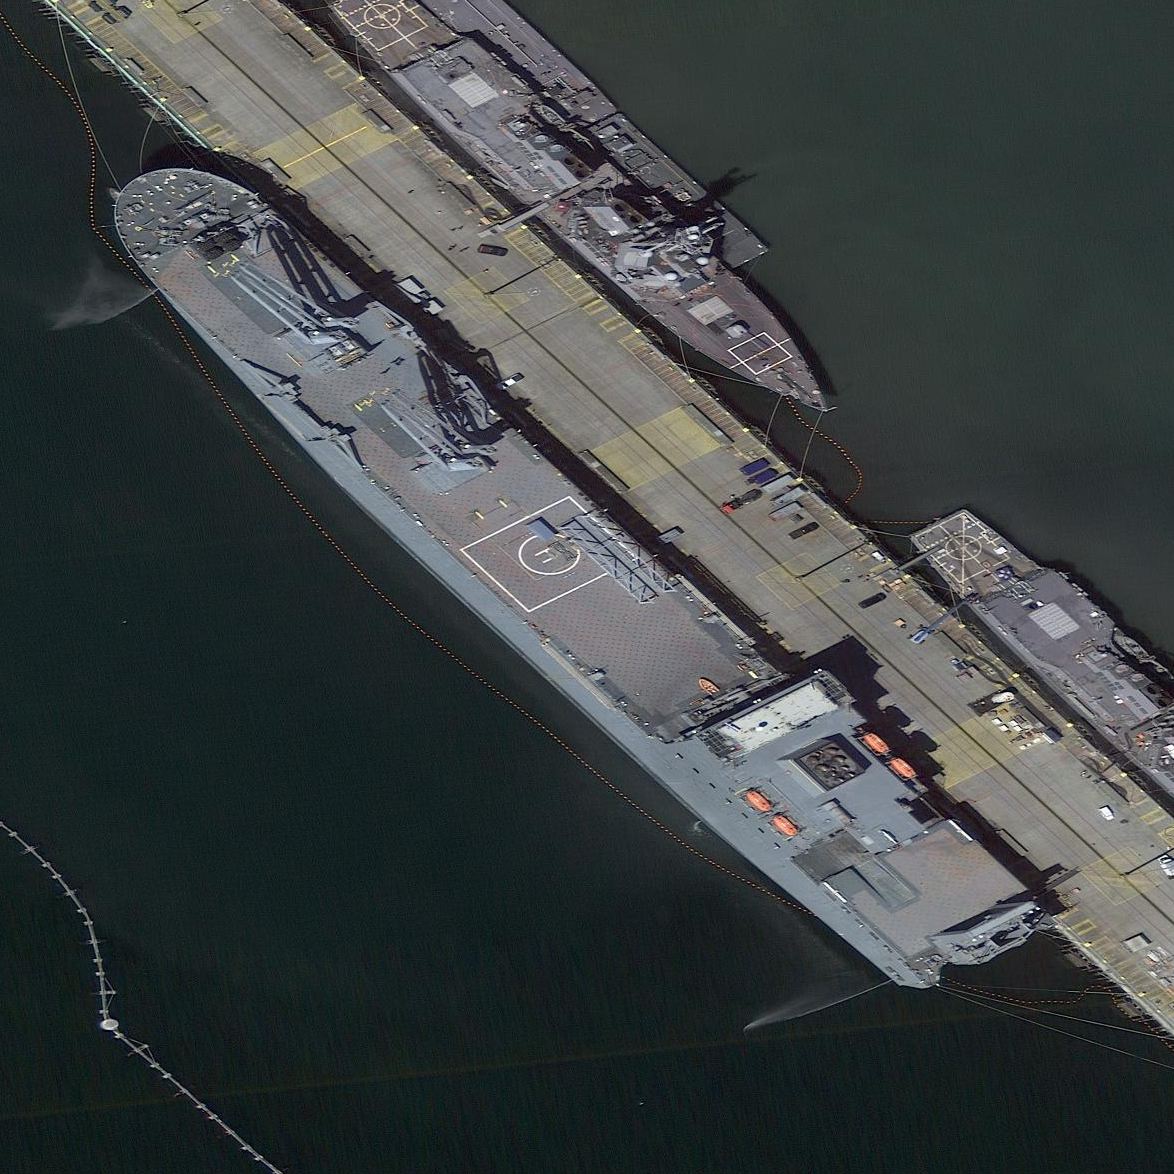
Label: civil